Question: I am running a iOS project using the isgl3d framework for showing pod files.
I have a stylish car with 0.5 alpha windows, that I wish to render on a camera background, seeking some augmented reality goodness.
The alpha on the windows looks okay, but when I add the object, I notice that it renders the entire object transparently, where the windows are. Including interior of the car.
Like so (in example, keyboard can be seen through the dashboard, seats and so on. should be solid)

The car interior is a seperate object with alpha 1.0.
I would rather not show a "ghost car" in my project, but I haven't found a way around this.
Have anyone encountered the same issue, and eventually reached a solution ?
Thanks to Demi's answer. Here is the final code:
'''
// Render opaque objects
[_scene render:renderer opaque:true];
// First planar shadow pass (if needed)
[self renderPlanarShadows:renderer];
// Render transparent objects
glColorMask(1, 1, 1, 0);
if (_zSortingEnabled) {
[_scene renderZSortedAlphaObjects:renderer viewMatrix:&viewMatrix];
} else {
[_scene render:renderer opaque:true];
}
glColorMask(1, 1, 1, 1);
'''
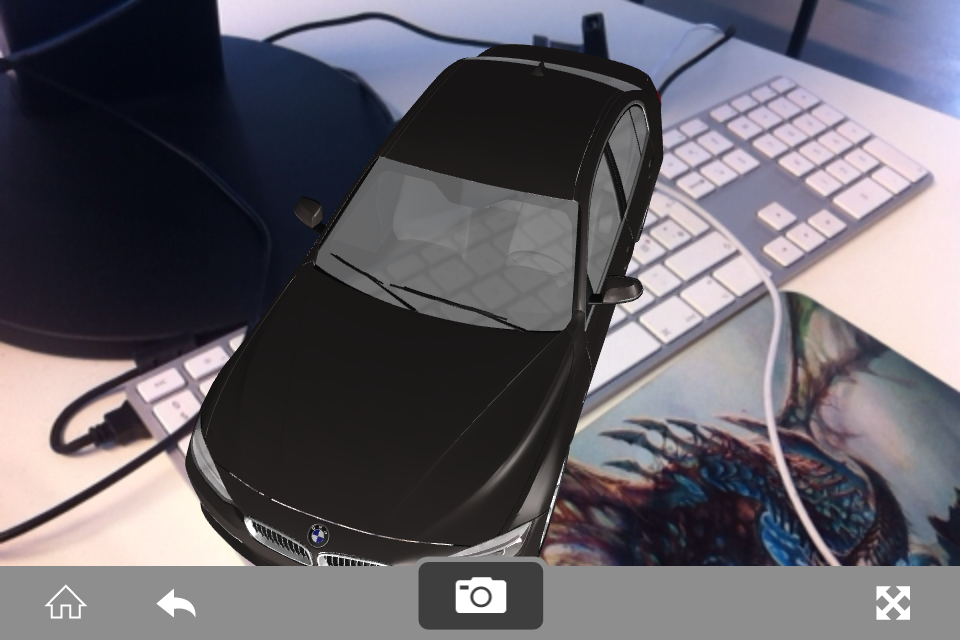
Answer: Problem: your glass rewrites alpha channel. Make it not modified when draw car's glass. Disable writes to color buffer's alpha channel when you drawing items by using 'glColorMask(1, 1, 1, 0)'. Don't forget to restore after transparent drawing: 'glColorMask(1, 1, 1, 1)'!!!